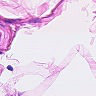
Metastatic tissue present: no